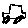
Label: car